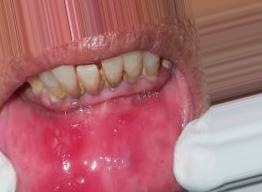
Condition: Mouth Ulcer